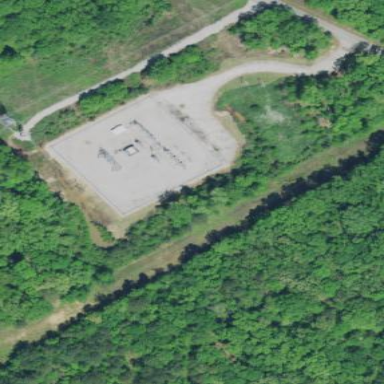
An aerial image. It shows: There is distribution substation enclosed by fence.